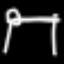
Label: bed